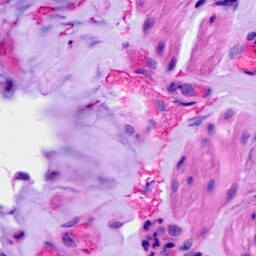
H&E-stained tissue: Ovarian